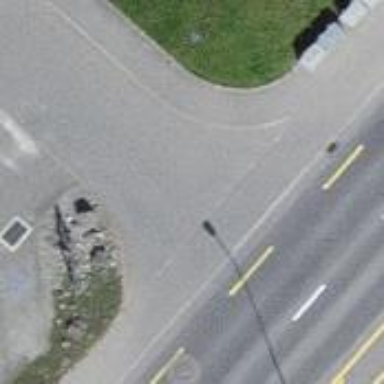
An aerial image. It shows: Sidewalk.